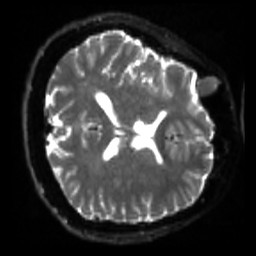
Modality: sbref
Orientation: axial
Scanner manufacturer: siemens
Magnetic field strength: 3 T
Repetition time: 4 s
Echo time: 0.0594 s